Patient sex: M
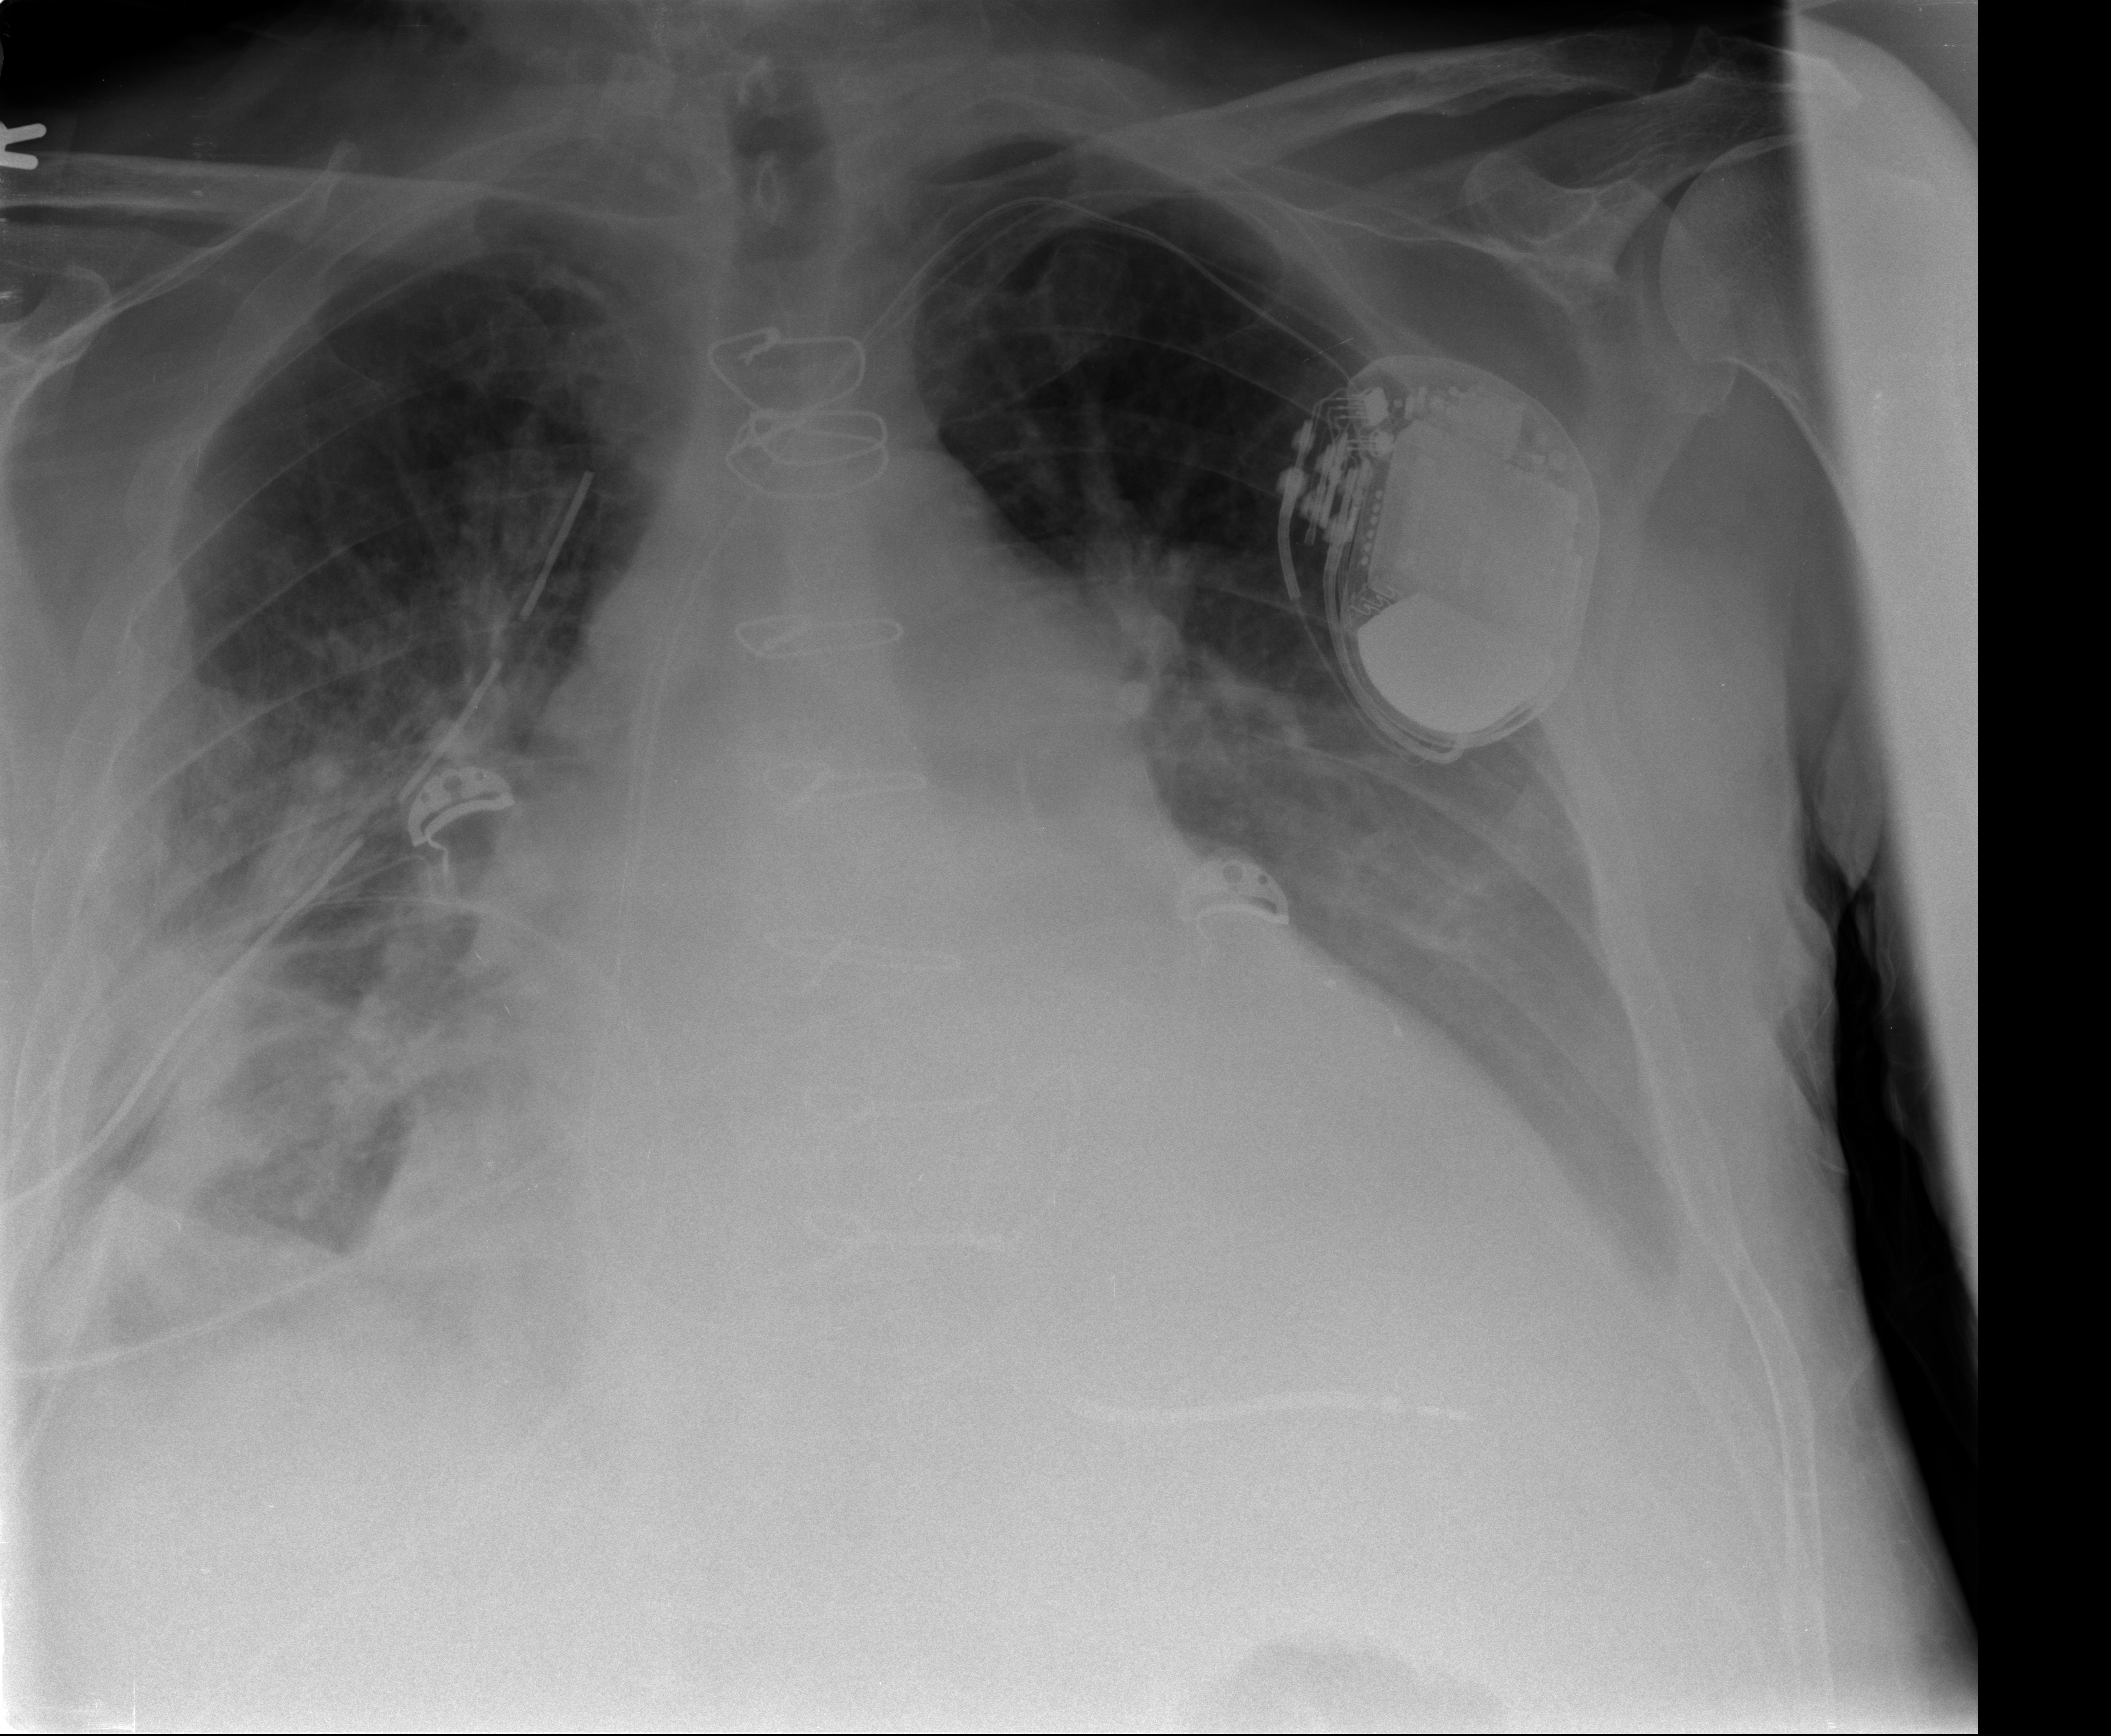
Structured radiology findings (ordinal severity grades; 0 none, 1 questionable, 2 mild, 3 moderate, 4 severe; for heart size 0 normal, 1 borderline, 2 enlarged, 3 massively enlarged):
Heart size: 3
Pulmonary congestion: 2
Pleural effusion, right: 2
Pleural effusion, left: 2
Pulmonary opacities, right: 2
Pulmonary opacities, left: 0
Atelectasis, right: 3
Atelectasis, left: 0